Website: macys
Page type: billing-address
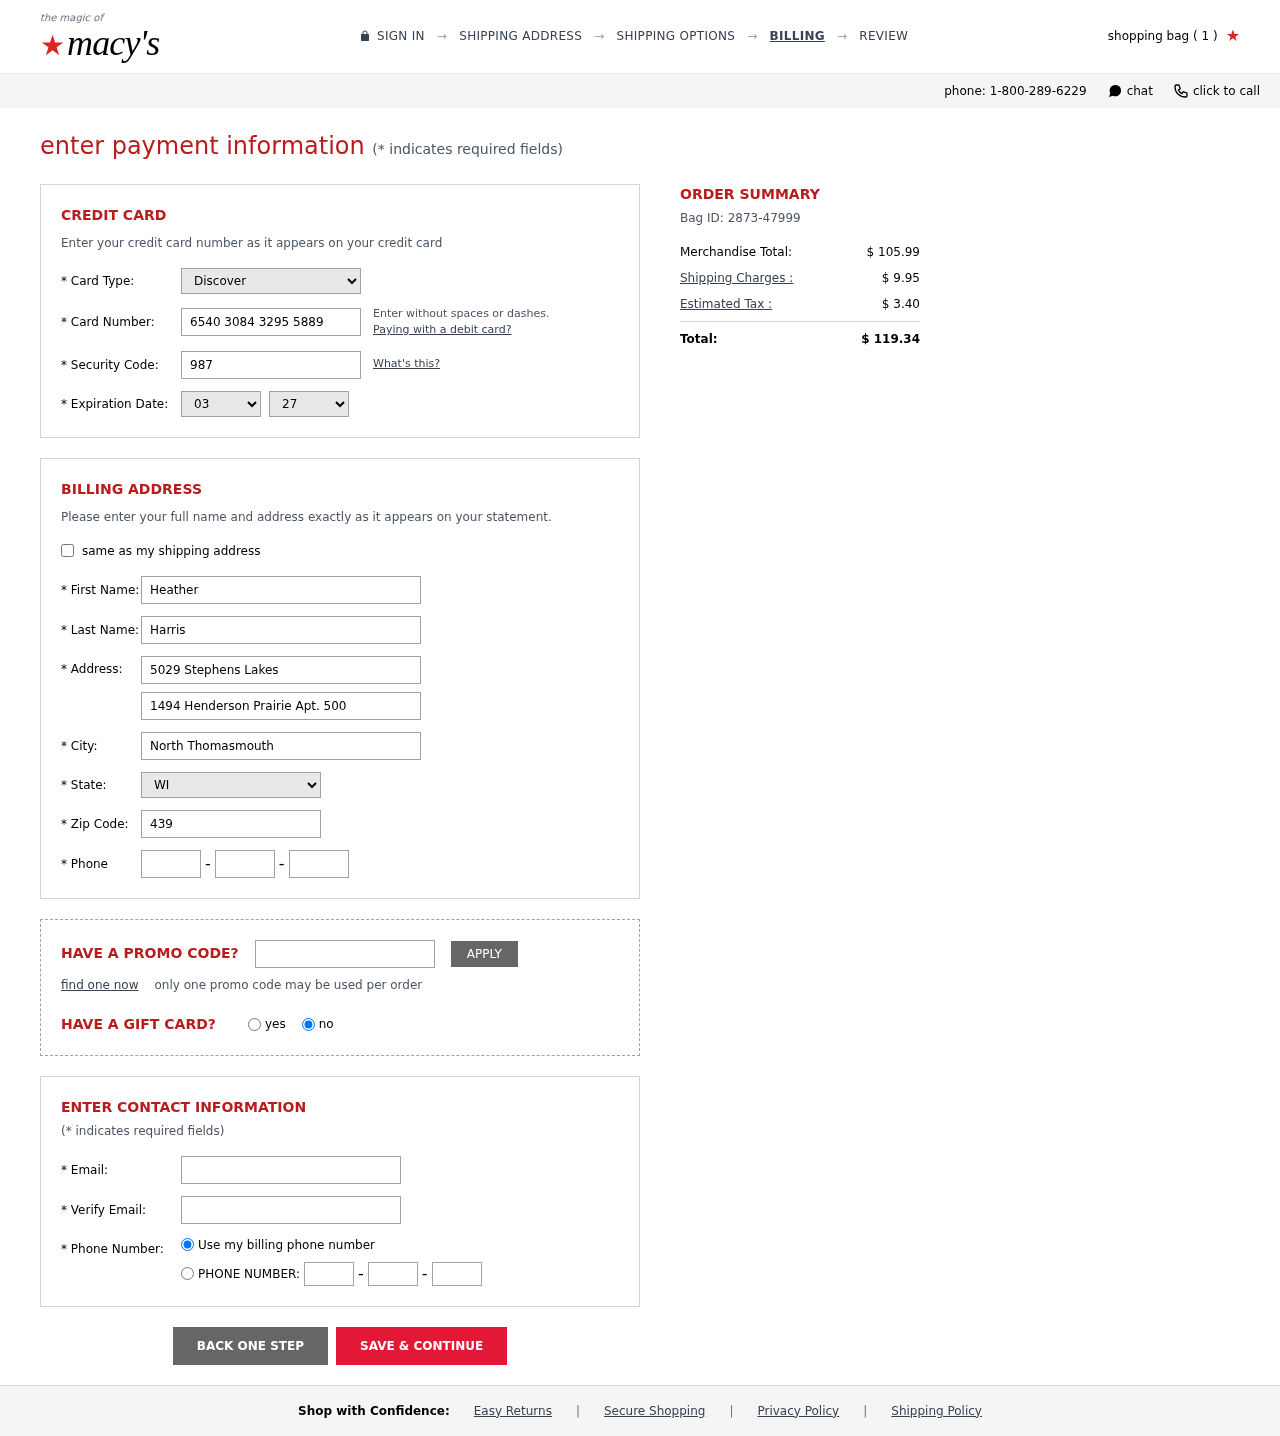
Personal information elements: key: PII_CARD_CVV
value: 987
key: PII_CARD_EXPIRY_MONTH
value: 03
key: PII_CARD_EXPIRY_YEAR
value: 27
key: PII_CARD_NUMBER
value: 6540 3084 3295 5889
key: PII_CARD_TYPE
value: Discover
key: PII_CITY
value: North Thomasmouth
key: PII_EMAIL
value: heather.harris@hotmail.com
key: PII_FIRSTNAME
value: Heather
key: PII_LASTNAME
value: Harris
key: PII_PHONE_AREA
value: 862
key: PII_PHONE_PREFIX
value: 649
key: PII_PHONE_SUFFIX
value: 0049
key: PII_POSTCODE
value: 43969
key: PII_STATE_ABBR
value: WI
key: PII_STREET
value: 5029 Stephens Lakes
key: PII_STREET2
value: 1494 Henderson Prairie Apt. 500
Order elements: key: ORDER_NUM_ITEMS
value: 1
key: ORDER_ID
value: Bag ID: 2873-47999
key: ORDER_SUBTOTAL
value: $ 105.99
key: ORDER_SHIPPING_COST
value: $ 9.95
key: ORDER_TAX
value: $ 3.40
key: ORDER_TOTAL
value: $ 119.34